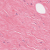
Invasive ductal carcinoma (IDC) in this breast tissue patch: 0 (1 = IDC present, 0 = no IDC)